Field crop: maize
Growth stage: 2
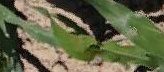
Species: maize